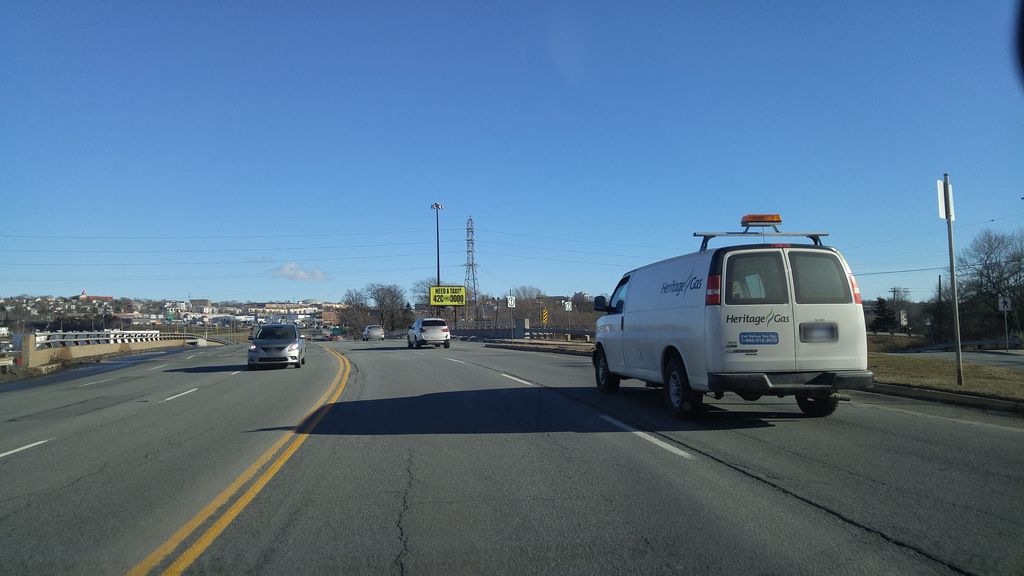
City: halifax